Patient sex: M
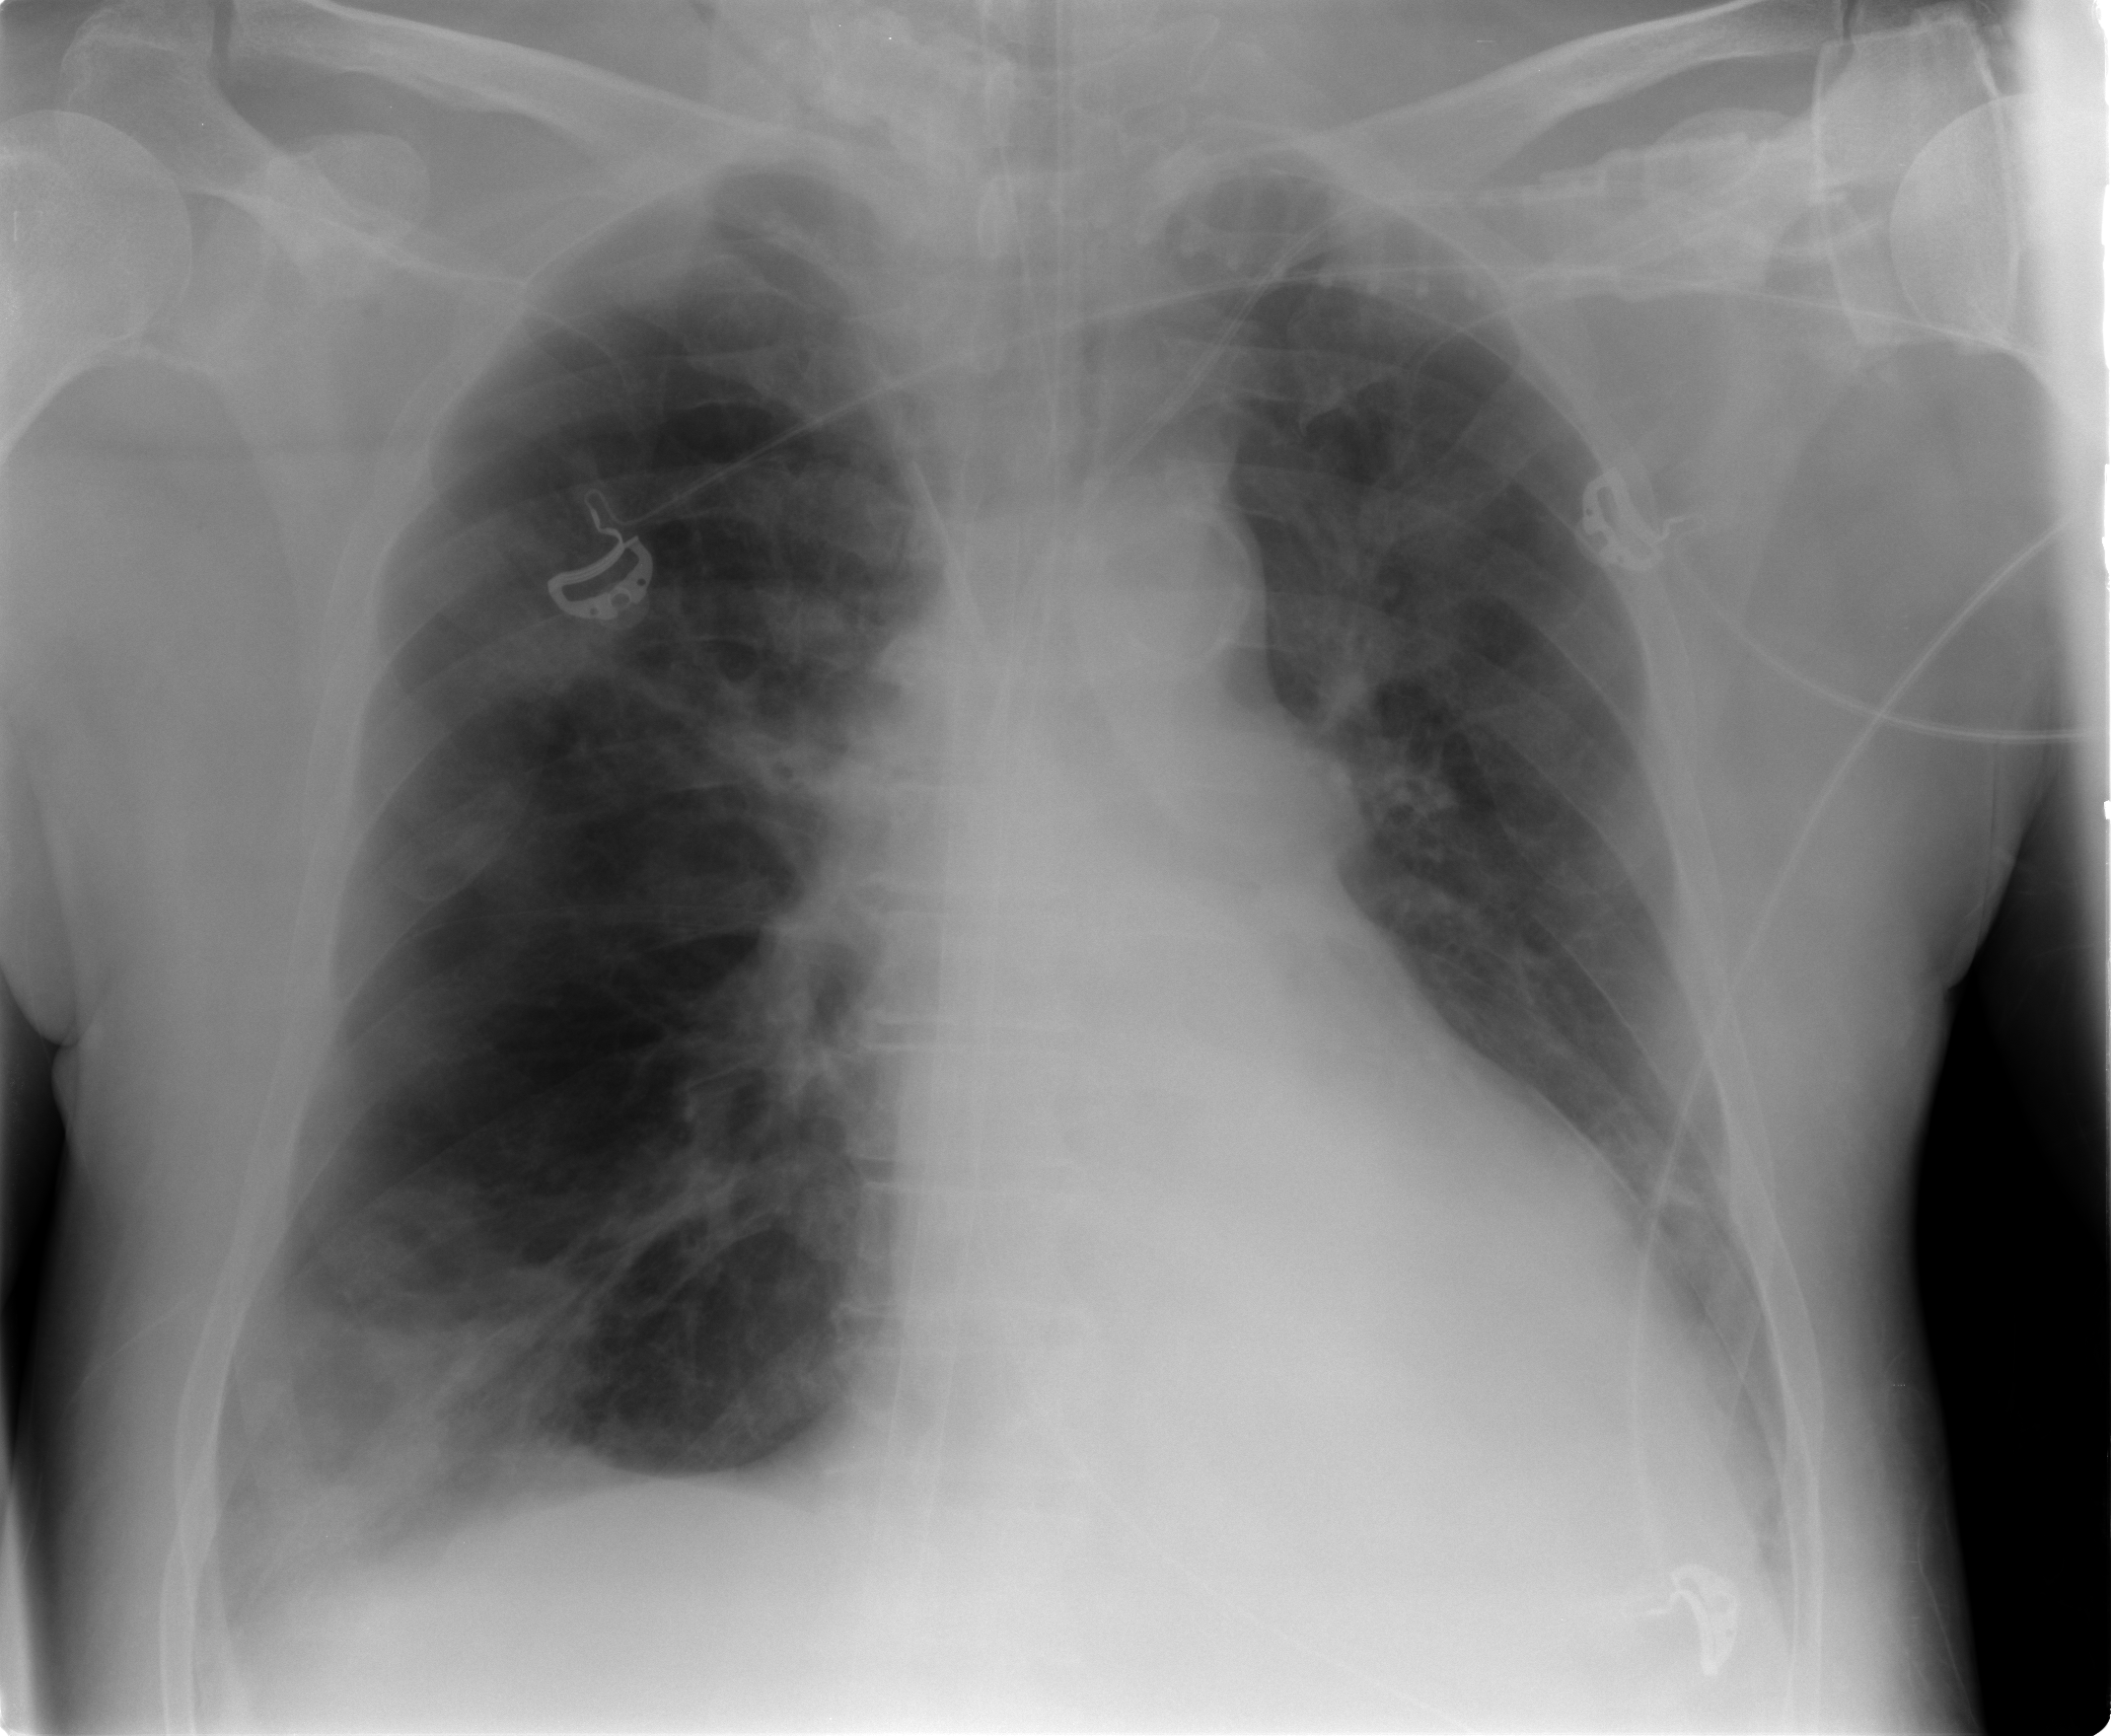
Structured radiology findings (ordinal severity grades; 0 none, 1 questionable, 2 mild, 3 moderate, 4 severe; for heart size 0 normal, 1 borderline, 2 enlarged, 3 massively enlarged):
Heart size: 2
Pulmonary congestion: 2
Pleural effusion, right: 2
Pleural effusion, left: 0
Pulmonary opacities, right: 2
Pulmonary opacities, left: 2
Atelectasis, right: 3
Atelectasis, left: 3